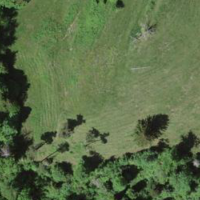
EUNIS habitat code: 44
Species observed at this site:
Columba oenas